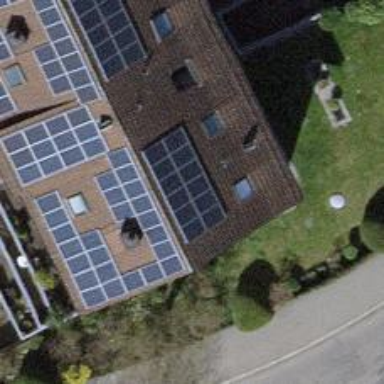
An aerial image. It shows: Solar power generator using photovoltaic panels.